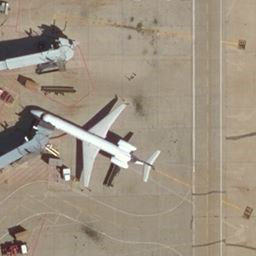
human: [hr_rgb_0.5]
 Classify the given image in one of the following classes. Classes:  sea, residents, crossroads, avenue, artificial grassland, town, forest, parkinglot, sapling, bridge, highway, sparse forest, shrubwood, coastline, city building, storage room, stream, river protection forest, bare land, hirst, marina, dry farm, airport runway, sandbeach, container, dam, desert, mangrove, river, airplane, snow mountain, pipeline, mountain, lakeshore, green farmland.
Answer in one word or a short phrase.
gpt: airplane